Interaction volume radius: 10 \u00c5
Interaction volume height: 15 \u00c5
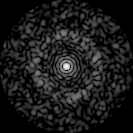
Disorder parameter: 0.8185